Question: I have a textbox and a button.
After entering text I want to click the button such that a AJAX get's made.
The AJAX call will grab the text and update it on a existing JSON file.The JSON file will get saved. This is my objective i.e. having a updated JSON file.

So my question is am I on the right track here. I am new to asp.net and want to confirm that these steps are possible. Is there a easier way to trigger an AJAX call with a click?
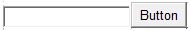
Answer: I'm not sure weather it makes a difference whether you're using asp.net or not, but here is an example of triggering ajax on click of a button.
'''
var doAjax = function(inputValue) {
$.ajax({
url: '/mysever/page.asp', // .asp?
type: 'POST'
data: { value: inputValue },
success: function( response ) {
// do something with response
}
});
};
$('#myButton').click(function() {
var fieldValue = $('#myInputField').val();
doAjax(fieldValue);
});
'''
Hope it helps.